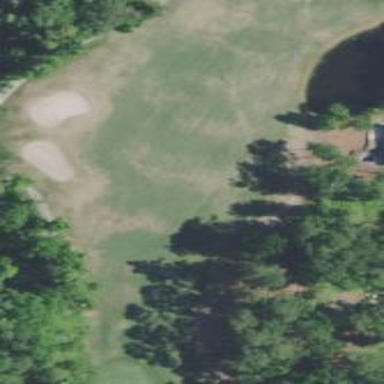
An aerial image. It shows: Grassy area designated as golf fairway.